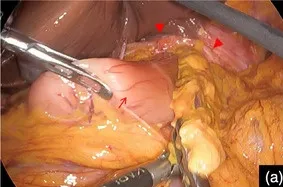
Operative findings (a) The incarceration of a part of the gastric body had been reduced at the time of surgery. The red arrowheads indicate an esophageal hiatus. The red arrow shows the pylorus.
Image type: medical_photograph (other_medical_photograph)